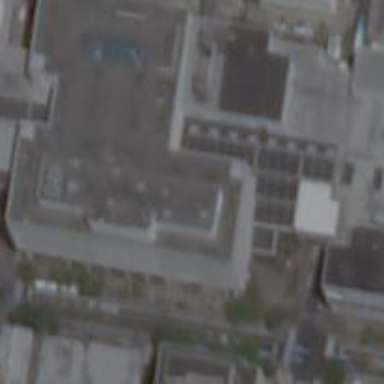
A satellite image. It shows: Part of building with flat concrete roof.